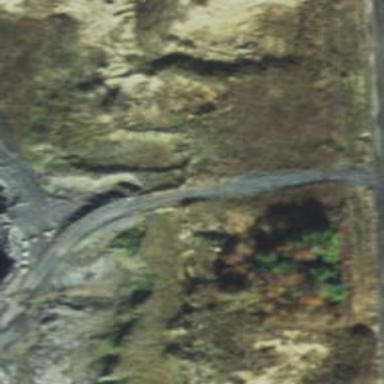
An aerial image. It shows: Abandoned road.